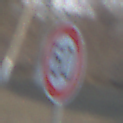
Verkehrszeichen: Geschwindigkeit50
Umgebung: Outdoor, Suburban
Tageszeit: SunriseSunset
Wetter: PartlyCloudy
Licht: Natural
Jahreszeit: Winter
Kontrast: MediumContrast